Question: I'm trying to get a transparent background on my NSTableView, however, it seems as though the NSClipView nestled inside the NSScrollView is causing weird background problems, where it seems it's redrawing the background of the main NSView inside the NSClipView.
I've done all this in an attempt to remove it, but it's just not happening:
'''
[[self.scrollView contentView] setCopiesOnScroll:NO];
[[self.scrollView contentView] setDrawsBackground:NO];
[self.scrollView setDrawsBackground:NO];
[self.scrollView setCopiesOnScroll:NO];
'''
Any help would be greatly appreciated.
Regards,
Mike
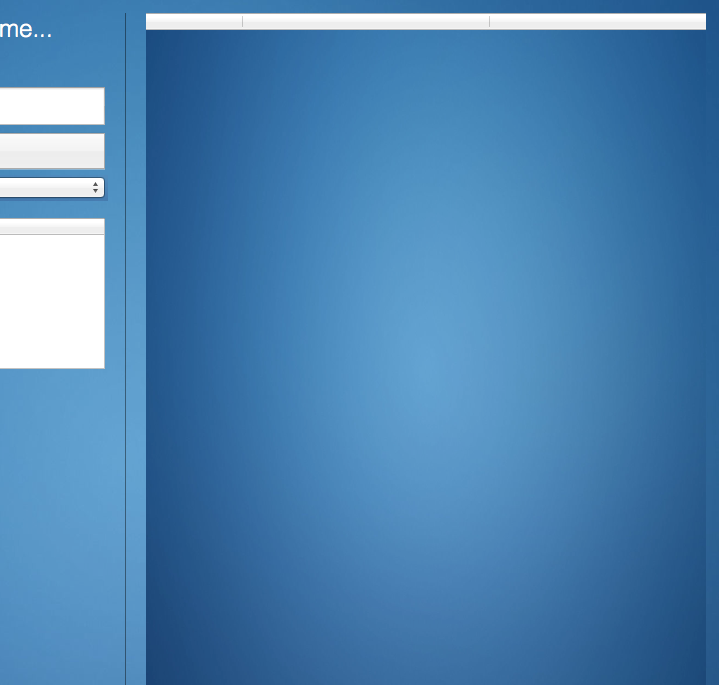
Answer: Found the answer. When creating the background image in the NSView subclass, change the bounds of the drawInRect from dirtyRect to self.bounds. Works a treat.